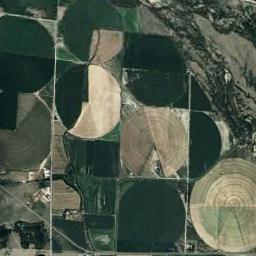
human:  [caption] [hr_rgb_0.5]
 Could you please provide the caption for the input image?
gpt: There are some green circle farmland and square farmland .

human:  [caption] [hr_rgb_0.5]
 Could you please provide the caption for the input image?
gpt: Different round fields have different colors .

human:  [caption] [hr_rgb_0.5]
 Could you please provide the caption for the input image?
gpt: A few green, Ocher-shaped circular farmland with a full circle, A semicircle and a large semicircle .

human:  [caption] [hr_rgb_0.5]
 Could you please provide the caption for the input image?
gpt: Several dark green circular farmlands and several khaki circular farmlands are surrounded by some other shapes of farmlands and some trees beside .

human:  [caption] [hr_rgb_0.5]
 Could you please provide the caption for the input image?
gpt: There are some circular farmlands of different colors .